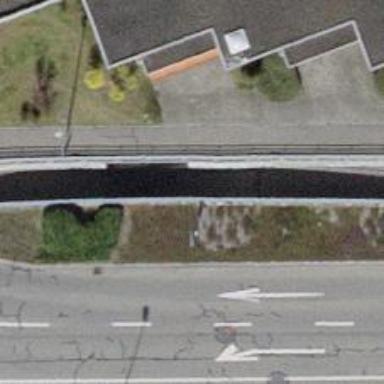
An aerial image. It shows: Asphalt footway with tunnel.